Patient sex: M
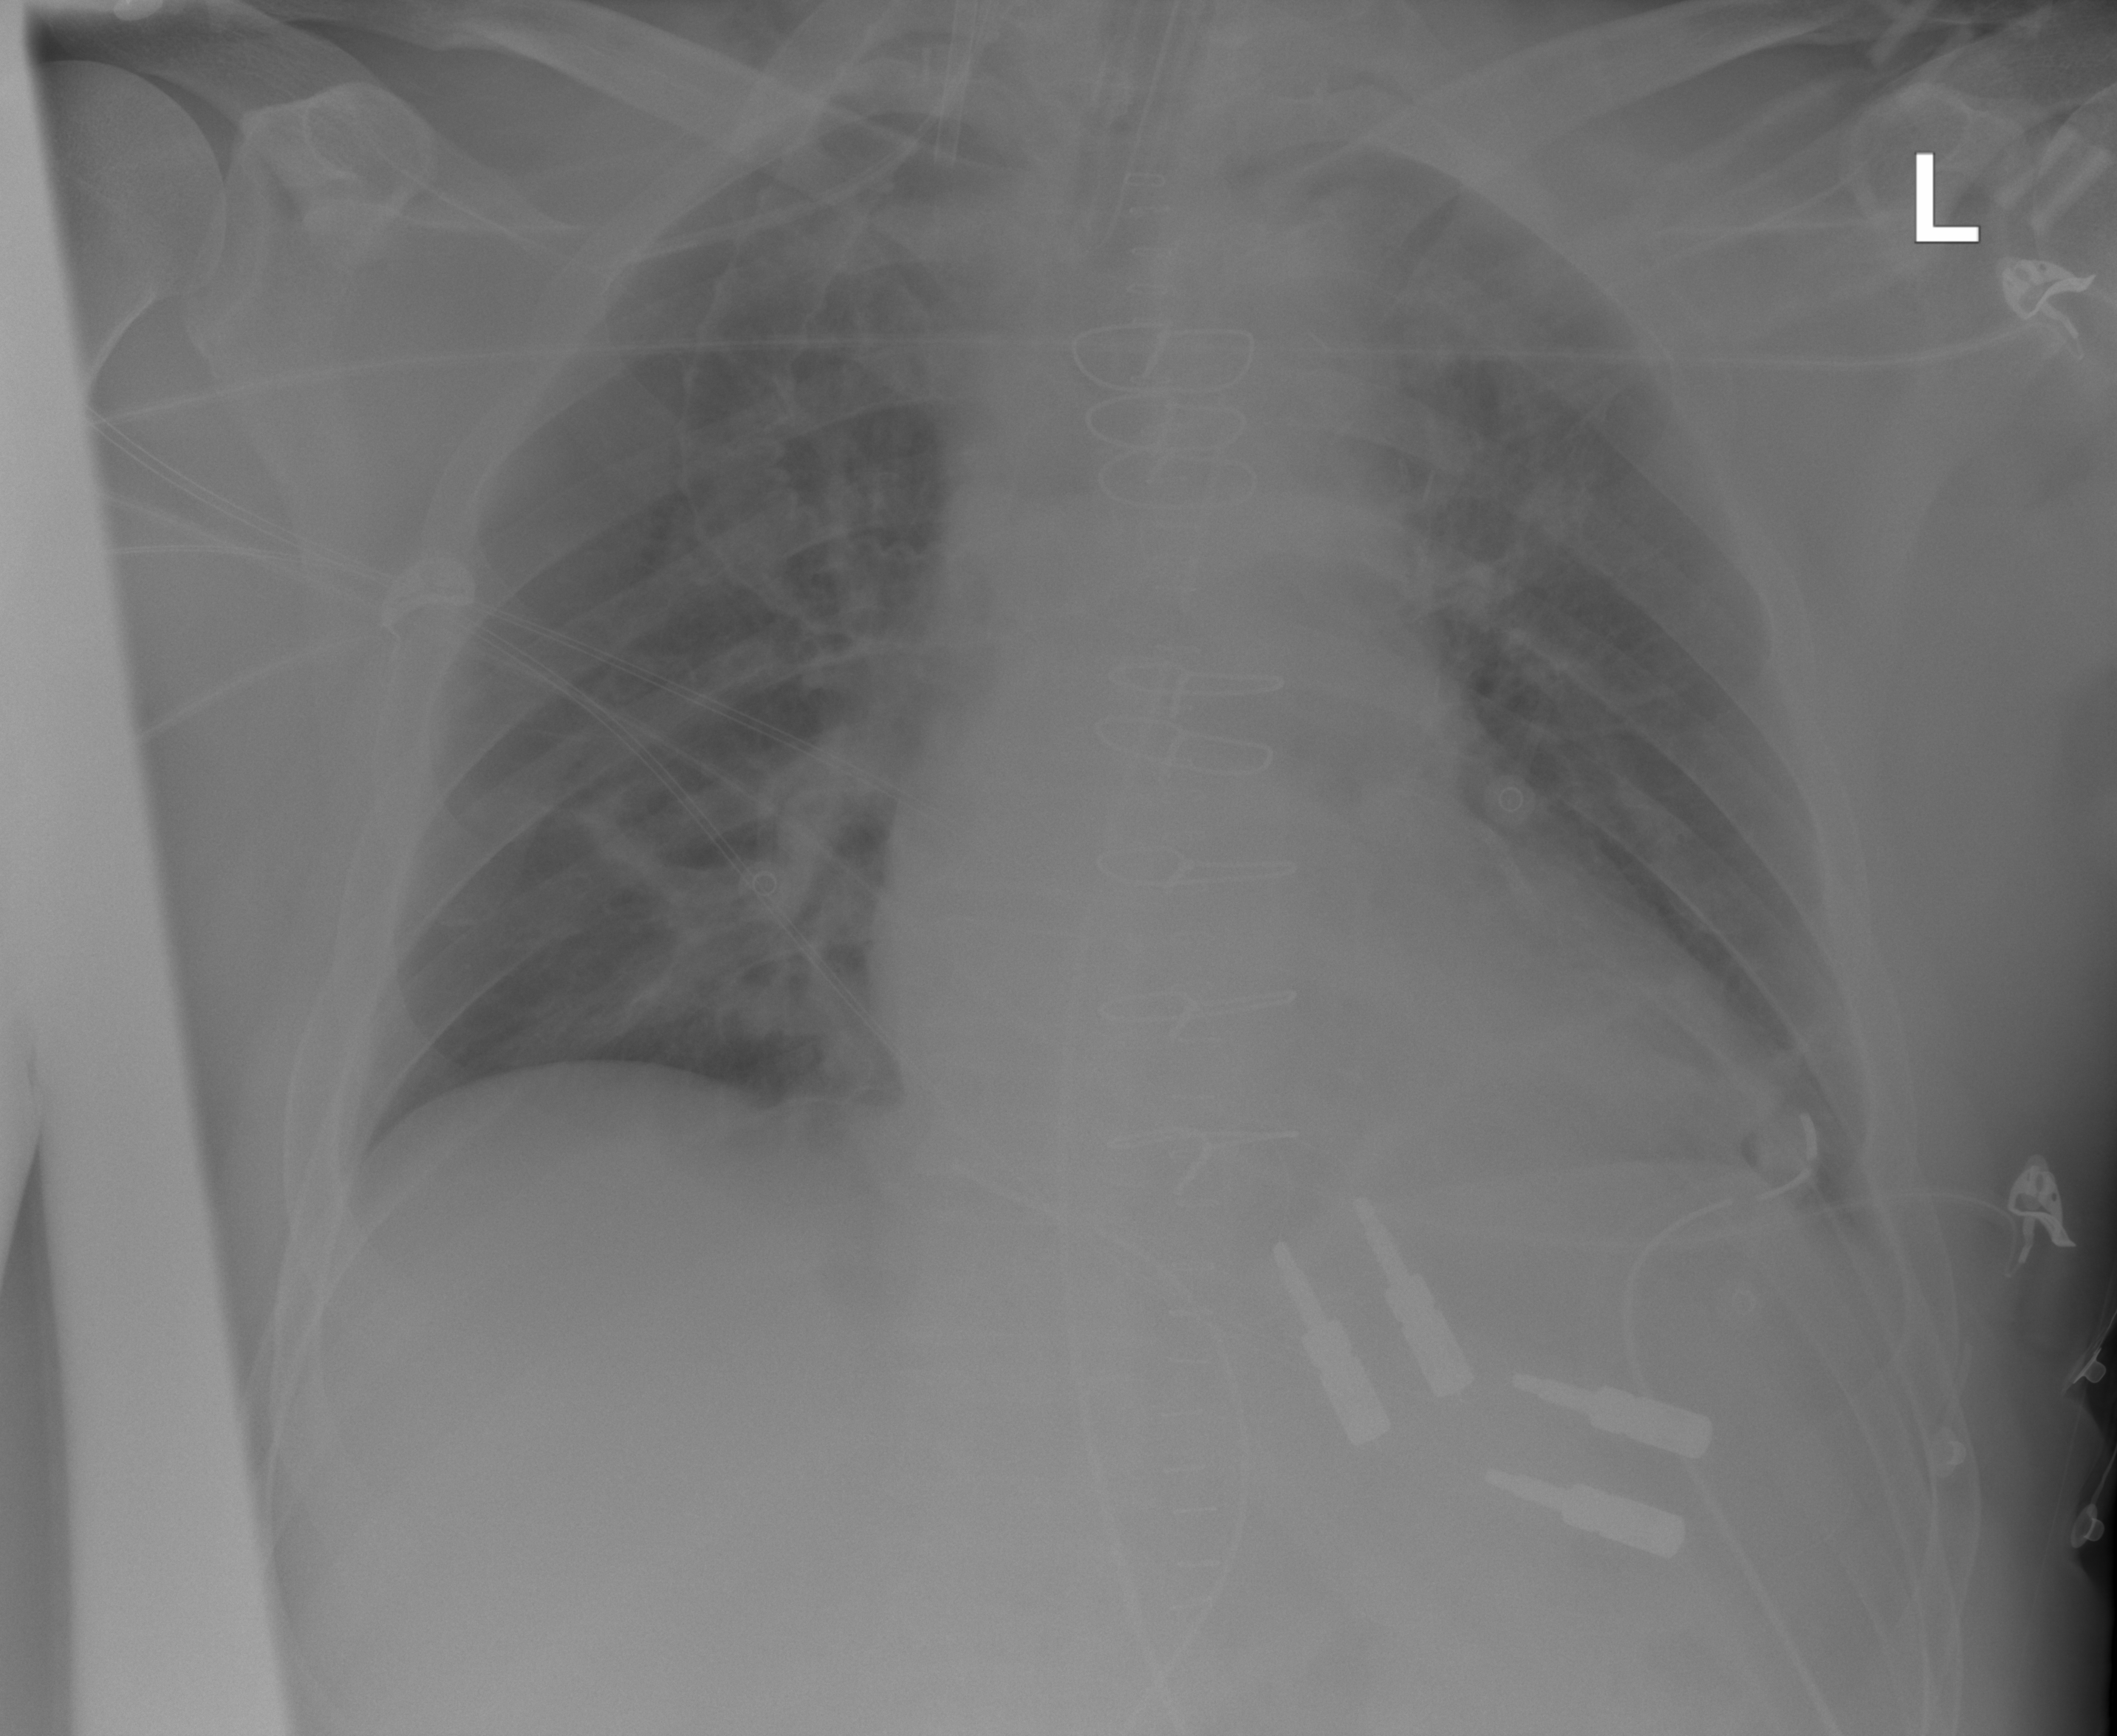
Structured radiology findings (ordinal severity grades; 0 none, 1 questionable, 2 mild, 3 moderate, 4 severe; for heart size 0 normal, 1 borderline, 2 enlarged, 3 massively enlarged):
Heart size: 2
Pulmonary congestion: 0
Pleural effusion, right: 0
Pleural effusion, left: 0
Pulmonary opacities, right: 0
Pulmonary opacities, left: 0
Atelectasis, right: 0
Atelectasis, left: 0